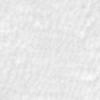
Label: no_change